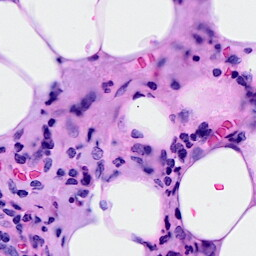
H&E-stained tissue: Breast